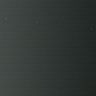
Metastatic tissue present: no